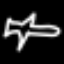
Label: airplane